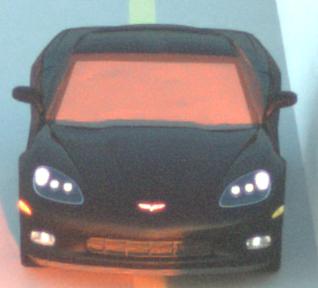
Make: Chevrolet
Model: Corvette Coupé
Detailed model: Corvette (C6) Coupé
Model produced from: 2005/02
Model produced until: 2008/03
Doors: 3
Color: black
Road condition: dry road
Daytime: sunrise or sunset
Contrast: medium contrast